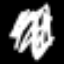
Label: squiggle